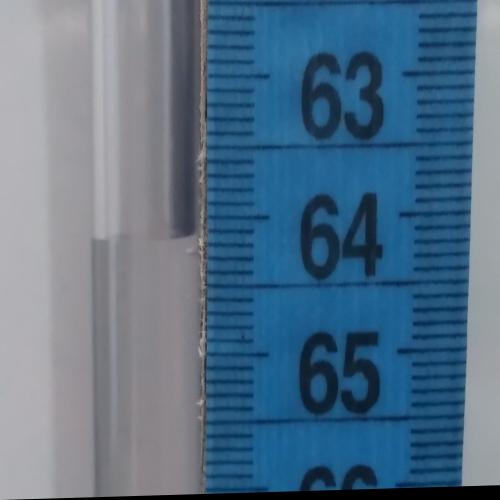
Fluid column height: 64.2 cm